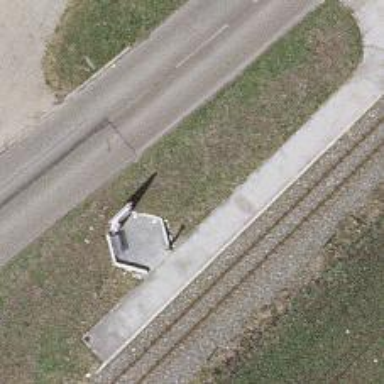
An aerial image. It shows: Shelter at railway halt.